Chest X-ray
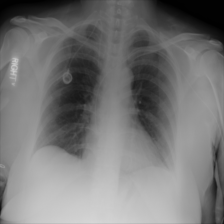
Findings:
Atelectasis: negative
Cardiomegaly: negative
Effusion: negative
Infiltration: negative
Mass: negative
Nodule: negative
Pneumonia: negative
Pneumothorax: negative
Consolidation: negative
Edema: negative
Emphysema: negative
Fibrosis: negative
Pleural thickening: negative
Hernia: negative